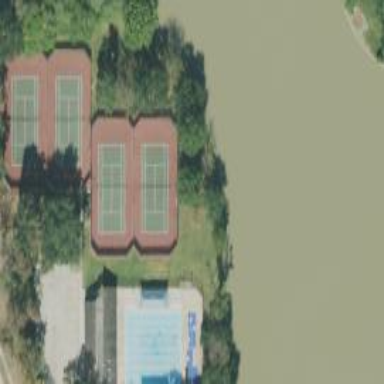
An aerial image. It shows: Tennis court on the leisure land pitch.